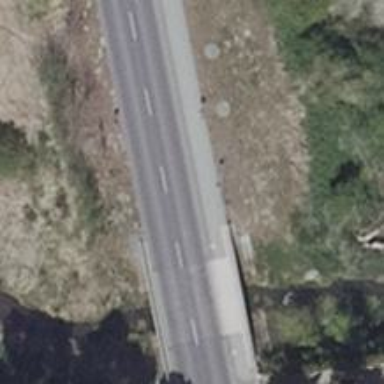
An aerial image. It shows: Primary highway with bridge.